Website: home-depot
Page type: billing-address
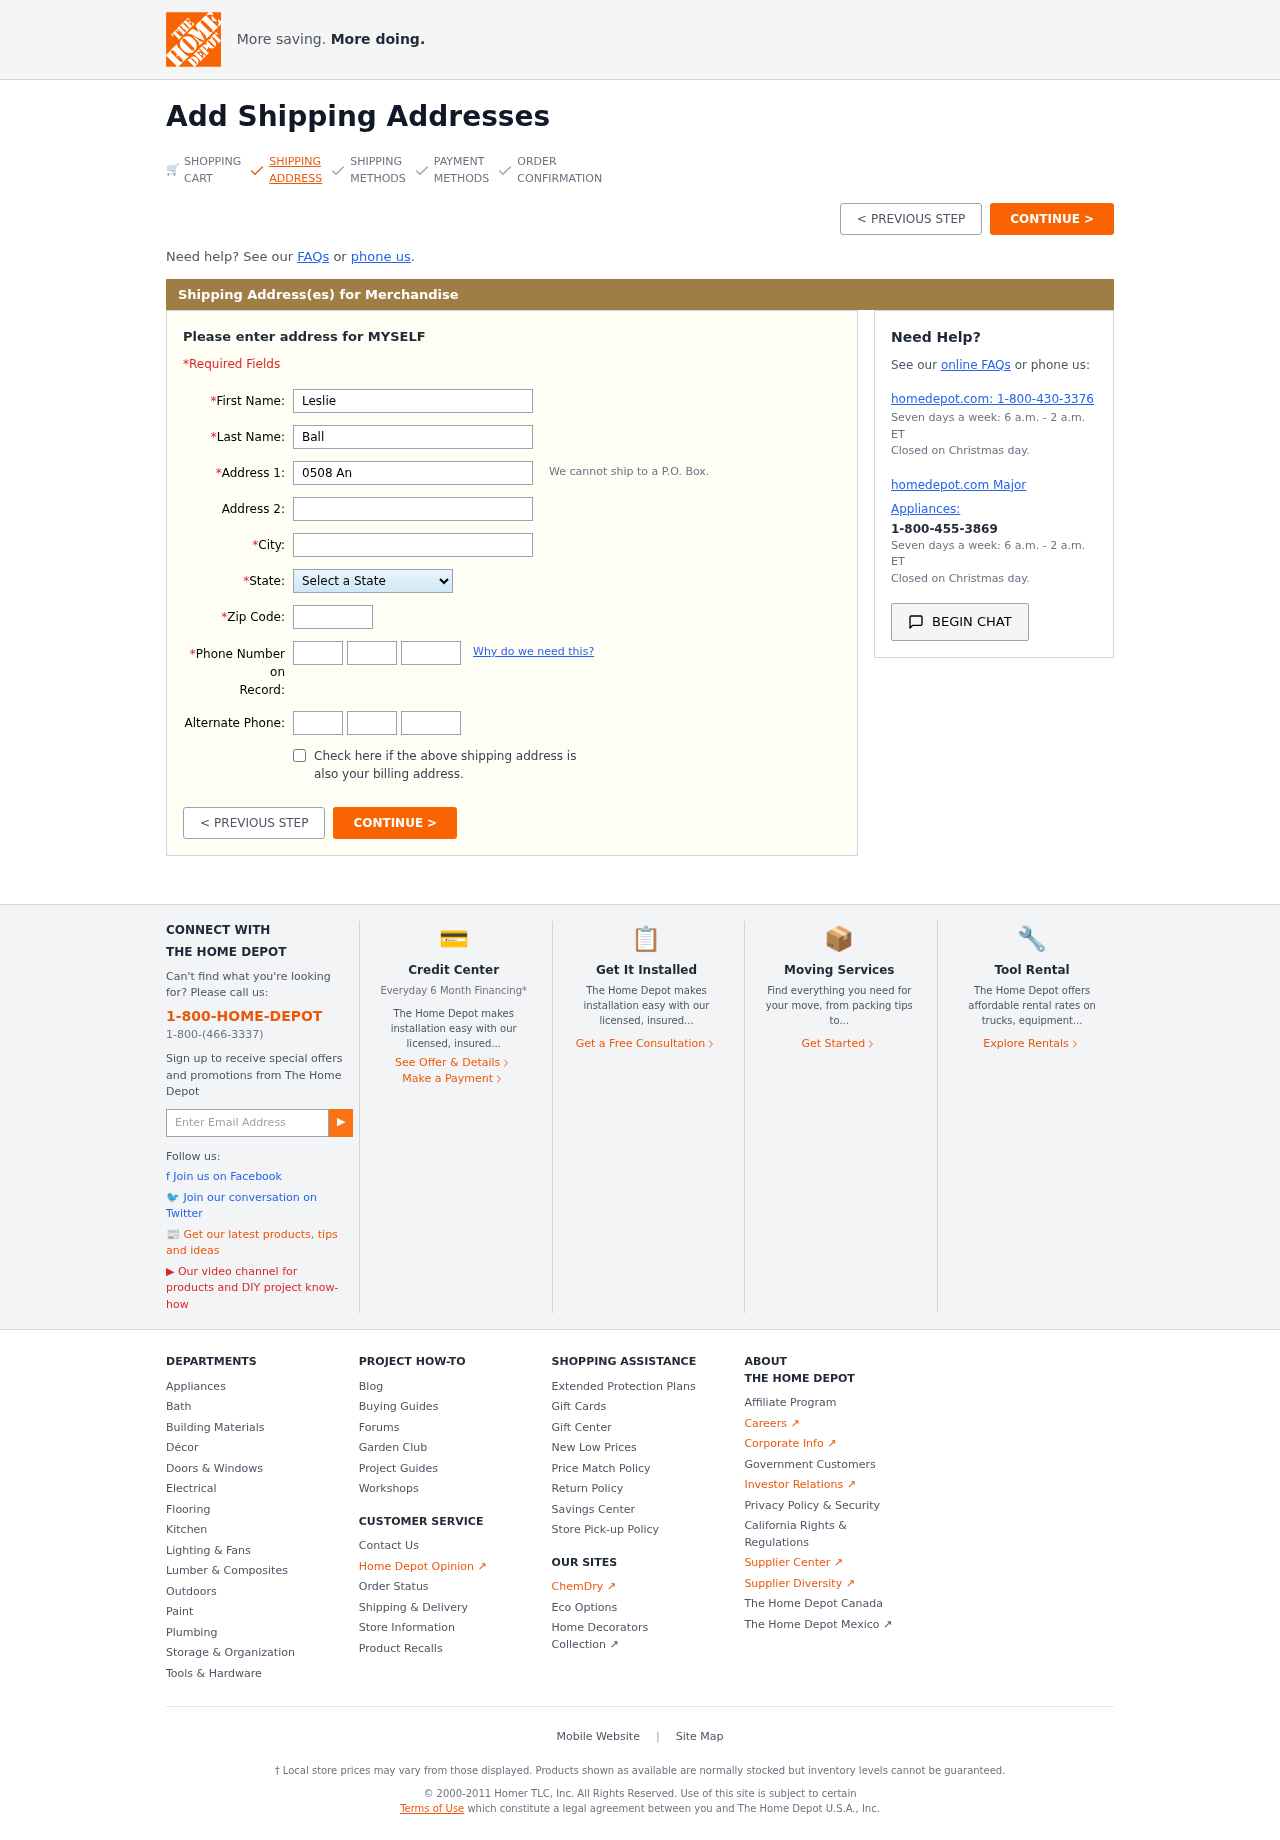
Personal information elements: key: PII_STATE
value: South Dakota
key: PII_FIRSTNAME
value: Leslie
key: PII_LASTNAME
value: Ball
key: PII_STREET
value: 0508 Anderson Avenue
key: PII_STREET2
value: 08725 Andrew Drive
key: PII_CITY
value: South Jennifer
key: PII_POSTCODE
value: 49848
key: PII_PHONE_AREA
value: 453
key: PII_PHONE_PREFIX
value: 866
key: PII_PHONE_LINE
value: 4418
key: PII_PHONE_ALT_AREA
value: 383
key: PII_PHONE_ALT_PREFIX
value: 511
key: PII_PHONE_ALT_LINE
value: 0967